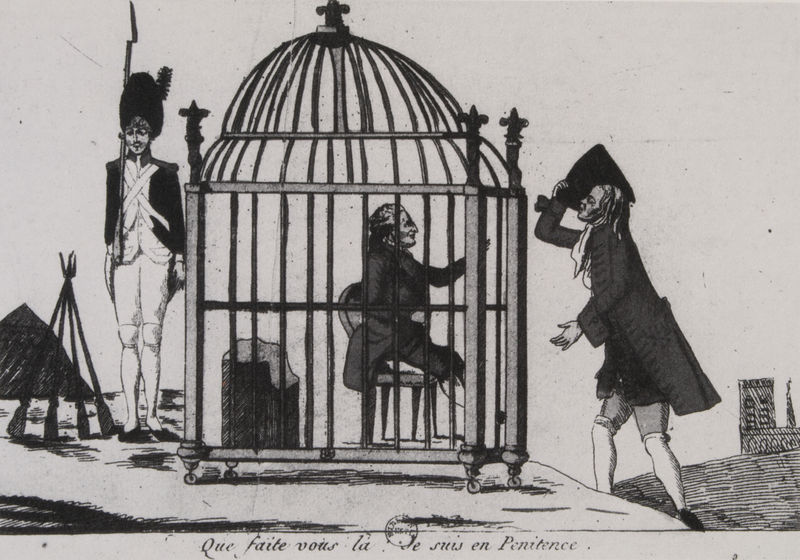
Titel: "Was macht Ihr da?" "Ich tue Buße"
Standort: Paris
Institution: Bibliothèque Nationale.
Schlagwörter: berg, felsen, feuer, mann, schatten, weiß, dreieck, menschen, sitzen, frankreich, grau, hut, männer, reden, schwarz, stuhl, szene, tür, zeichnung, dach, gebäude, haus, schloss, anzug, jacke, mütze, mensch, stehen, wache, hügel, gatter, gitter, kirche, mantel, sitzend, adel, drei, innen, blatt, räder, schornstein, turm, federbusch, perücke, schrift, schuhe, berge, grafik, graphik, linien, hocker, französisch, rad, könig, lanze, soldaten, karikatur, inschrift, strumpf, knöpfe, strümpfe, eisen, außen, stangen, spott, buch, burg, festung, druck, druckgraphik, druckgrafik, schraffur, radierung, stich, gefangen, humor, illustration, ironie, karrikatur, revolution, satire, schwarzweiß, text, uniform, waffen, zeitung, soldat, strafe, waffe, bürger, beschriftung, stempel, dreispitz, besuch, kreuze, gefängnis, gitterstäbe, stäbe, gewehr, rollen, strumpfhose, wächter, frei, mappe, adliger, pike, stange, gewehre, pyramide, käfig, vogelkäfig, gefangener, gruß, wachposten, grüssen, französische revolution, beichte, zelt, lager, schicksal, perrücke, anwalt, schwrz, verteidigung, bajonett, bajonette, busse, beichtstuhl, verhöhnung, grüsse, revolutionsgraphik, gewähre, bewachung, eisenstäbe, eingesperrt, gewhre, bewacher, falle zu, nationalgarde, revolutionsgrafik, eisenstäbe#, penitence